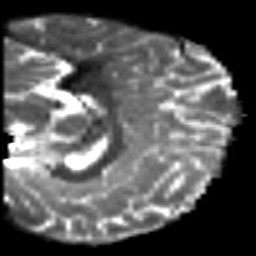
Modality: T2w
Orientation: sagittal
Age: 22
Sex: female
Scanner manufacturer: siemens
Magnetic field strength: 3 T
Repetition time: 7 s
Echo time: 0.0926 s